Question: I know my question is bit confusing but if I show you data it will make more sense what I am trying to achieve.
I am reading everything from one table T only.
I am reading 6 fields from that table T.
Top Table is data, and bottom table is what I am trying to achieve.
I need to get for each startkey get max(minutes)
'20130221' in output.

Here is what I tried so far
'''
select
startkey,
name,
min,
lname,
mname,
id
from T
where startkey >= '20130118'
group by startkey,name,lname,mname,id
order by startkey
'''
but it doesn't work
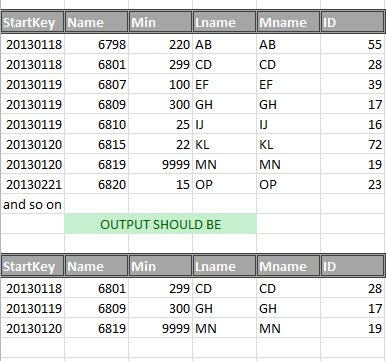
Answer: For each start-key, you want to find the Max "min" value. this can be done via a nested sub-query. Then , select only where the min is equal to the max(min).
Also, if you have a situation where two records can have the same value of startkey and min, then you will need to resolve that, otherwise you will select them both.
'''
select startkey, name, min, lname, mname, id
from T T1
where min =
(select max(min) from T T2 where T1.startkey=T2.startkey)
order by startkey
'''